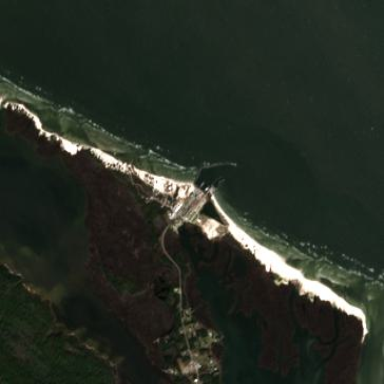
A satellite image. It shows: Sandy beach with natural surroundings.